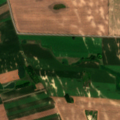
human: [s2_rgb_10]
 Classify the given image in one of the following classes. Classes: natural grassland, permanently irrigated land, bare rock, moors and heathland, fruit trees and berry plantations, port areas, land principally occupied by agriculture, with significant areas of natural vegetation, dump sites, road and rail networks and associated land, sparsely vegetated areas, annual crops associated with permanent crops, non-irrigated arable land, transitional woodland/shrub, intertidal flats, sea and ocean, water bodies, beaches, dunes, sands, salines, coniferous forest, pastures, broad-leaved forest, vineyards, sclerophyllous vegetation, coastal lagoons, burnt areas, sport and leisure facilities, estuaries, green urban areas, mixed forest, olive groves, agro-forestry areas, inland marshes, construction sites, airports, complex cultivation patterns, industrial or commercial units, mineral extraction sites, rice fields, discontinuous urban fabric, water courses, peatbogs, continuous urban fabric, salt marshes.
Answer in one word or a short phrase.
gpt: non-irrigated arable land, land principally occupied by agriculture, with significant areas of natural vegetation